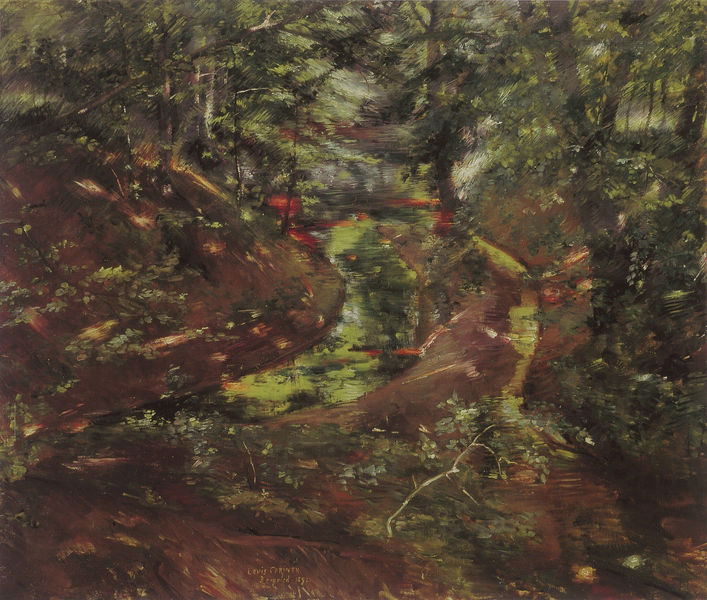
Titel: Waldinneres bei Bernried
Künstler: Lovis Corinth
Standort: Düsseldorf
Institution: Galerie G. Paffrath
Schlagwörter: baum, blätter, dunkel, gemälde, himmel, laub, schatten, wasser, weiß, baumstämme, bäume, fluss, gelb, grob, grün, impressionismus, landschaft, ocker, see, teich, ufer, äste, bewegung, blume, blumen, braun, bunt, hell, holz, licht, orange, schwarz, straße, tür, gras, park, rot, tiere, weg, wiese, beige, expressionismus, malerei, signatur, spiegel, öl, ast, bach, baumstamm, erde, gräser, hügel, natur, spiegelung, stamm, wind, zweige, busch, büsche, gewässer, kanal, pfad, sonne, boden, land, blatt, pflanze, pflanzen, wald, fliegen, garten, schrift, sommer, düster, abhang, lehm, abstrakt, farben, fels, allee, dunkelgrün, farbe, hellgrün, herbst, schlot, stille, böschung, tannen, sturm, stämme, wild, duktus, impressionistisch, vert, stimmung, lichteinfall, baumkrone, baumkronen, frühling, tor, leuchten, unscharf, sog, regen, punkte, gang, corinth, wurzel, algen, geld, zweig, stürmen, moos, lichtung, dynamik, nadelbaum, schlamm, tanne, pinselduktus, flecken, diffus, verschwommen, wurzeln, verwischt, tümpel, bachlauf, fichten, nadelwald, impressionimus, wildnis, morast, waldweg, blätterdach, nadelhölzer, arbre, clairiere, bois, foret, nature, paysage, fleuve, wals, matsch, ür, verzerrt, mouvement, dschungel, unschärfe, wischen, terre, russe, feuilles, flirrend, erg, tort, fegen, route, stämmme, funkeln, branches, wede, grütze, humus, nadelbäime, pnselduktus, vermoost, spbraungrün, we, ruisseau, äblätter